Question: # Here's what I want to do:
Style a table whose cells' background color vary from light, medium, and dark. Any given cell's background color is based on the number of its row and column. Cells in odd rows and odd columns are light; cells in odd rows and even columns OR even rows and odd columns are medium; cells in even rows and even columns are dark.
# Here's what I want it to look like:

# Here's my algorithm:
'''
A. For each Row, assign an index;
B. For each Column, assign an index;
C. For each Cell, {
I. Get the index of this Cell's Row;
II. Get the index of this Cell's Column;
III. If (both indices are odd) {add class '.cell-odd-odd';}
IV. Else If ((parent Row is odd && parent Column is even) ||
(parent Row is even && parent Column is odd)) {
add class '.cell-odd-even';
}
V. Else If (both parents are even) {add class '.cell-even-even';}
VI. Else {do nothing;}
}
'''
EDIT: This is perhaps a better algorithm:
'''
A. For each Row, assign an index;
B. For each Column, assign an index;
C. For each Cell, {
I. Get the index of this Cell's Row;
II. Get the index of this Cell's Column;
III. If (parent Row is odd) {
If (parent Column is odd) {add class '.cell-odd-odd';}
Else {add class '.cell-odd-even';}
} Else {
If (parent Column is odd) {add class '.cell-odd-even';}
Else {add class '.cell-even-even';}
}
}
'''
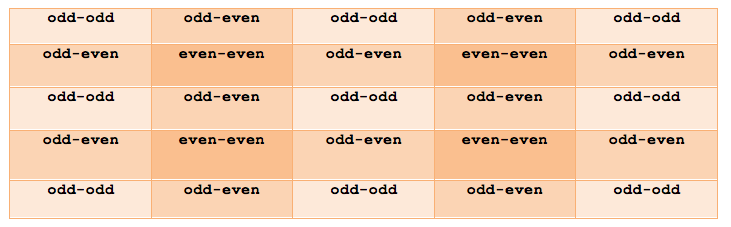
Answer: You can use the :odd and :even selectors on jQuery to traverse your table's rows and cells like this:
'''
var cssColorArr = ["#FCE9D8", "#F9D5B2", "#F7C08B"];
$("#yourTableId>tbody>tr:odd").each(function(i, elm){
$(elm).style("background-color", cssColorAttr[0]);
$(this).find("td:odd").style("background-color", cssColorAttr[1]);
$(this).find("td:even").style("background-color", cssColorAttr[2]);
});
$("#yourTableId>tbody>tr:even").each(function(i, elm){
$(elm).style("background-color", cssColorAttr[1]);
$(this).find("td:odd").style("background-color", cssColorAttr[1]);
$(this).find("td:even").style("background-color", cssColorAttr[2]);
});
'''
I haven't tested it yet but I think you get the idea.